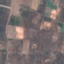
Land use / land cover: PermanentCrop